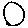
Label: circle